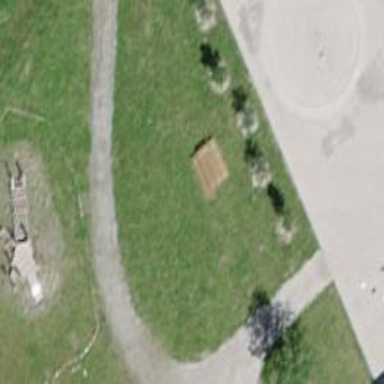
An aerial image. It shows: Picnic table located in leisure land area.